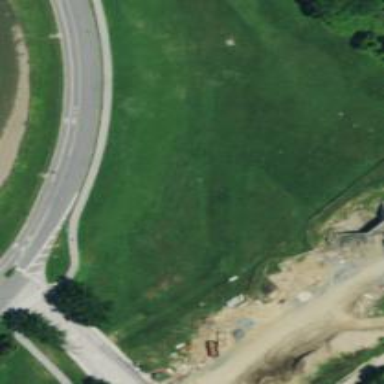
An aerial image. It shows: Disc golf tee area.